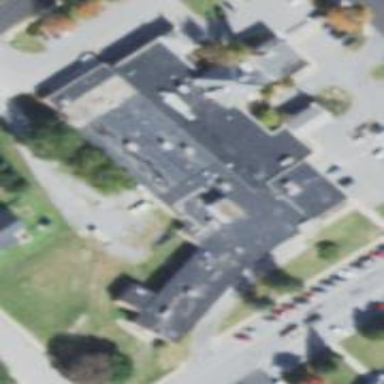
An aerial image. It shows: Clinic.